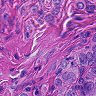
Metastatic tissue present: yes